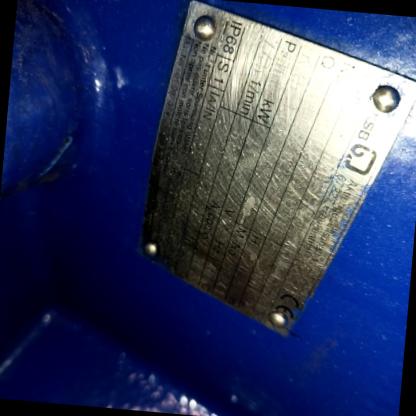
Klasa: tabliczka-znamionowa